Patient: sex M, age 65
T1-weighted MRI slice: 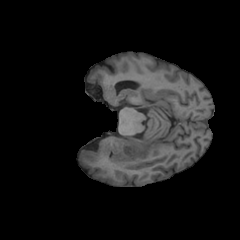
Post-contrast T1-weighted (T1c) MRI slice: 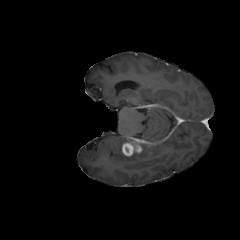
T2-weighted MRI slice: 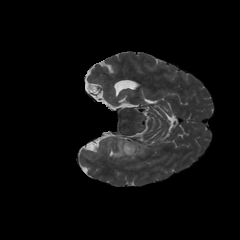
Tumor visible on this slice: yes
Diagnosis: Glioblastoma, IDH-wildtype
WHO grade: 4